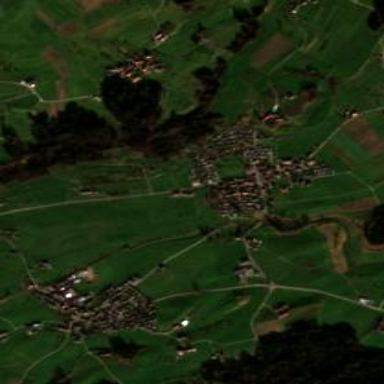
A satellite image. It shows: Small hamlet.